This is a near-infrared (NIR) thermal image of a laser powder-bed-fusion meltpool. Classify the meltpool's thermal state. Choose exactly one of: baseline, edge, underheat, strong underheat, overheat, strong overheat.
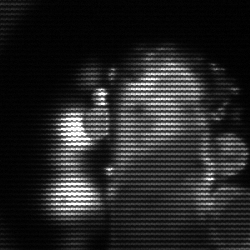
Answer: strong underheat